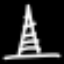
Label: The Eiffel Tower